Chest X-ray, PA view. Patient: 63 years old, sex M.
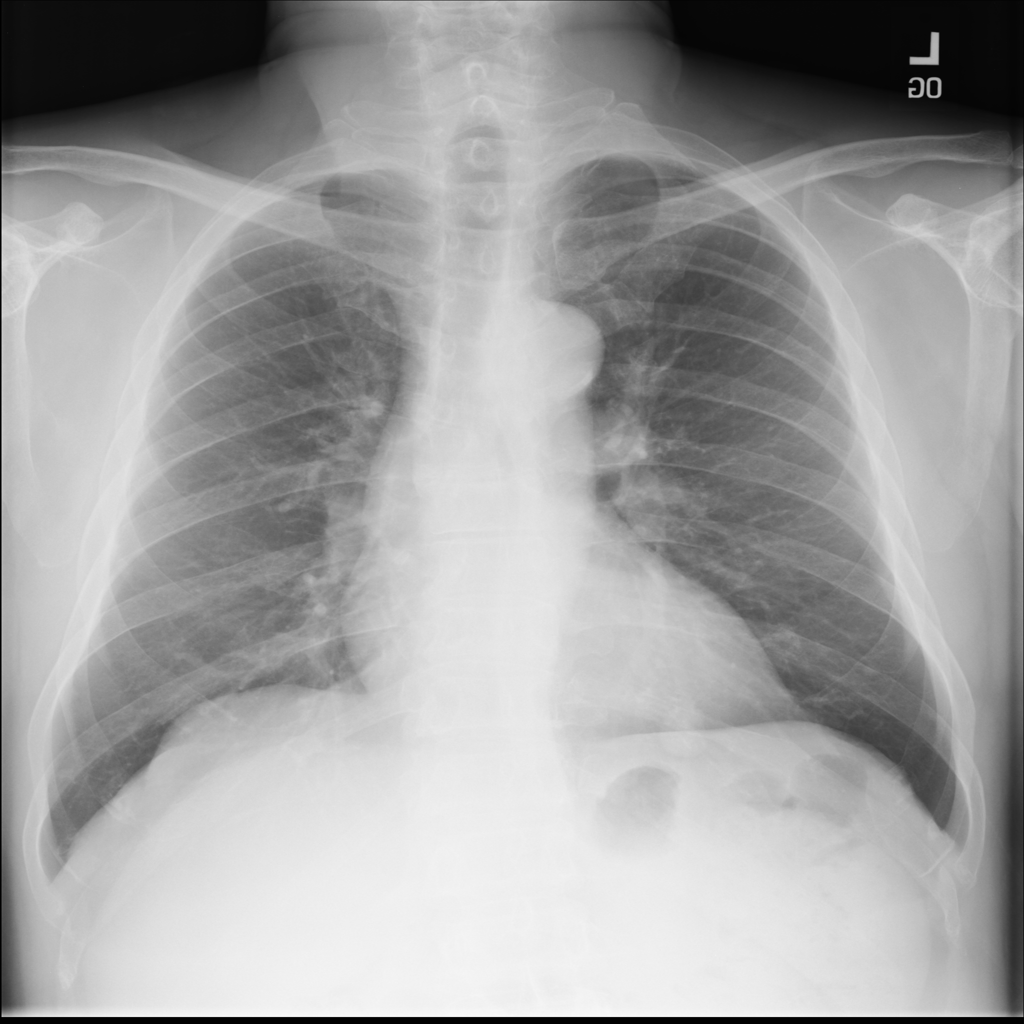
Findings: Nodule